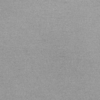
Label: dusty